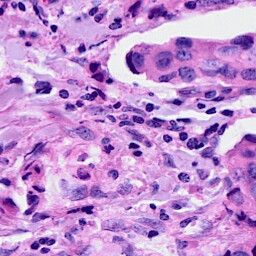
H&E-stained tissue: Breast